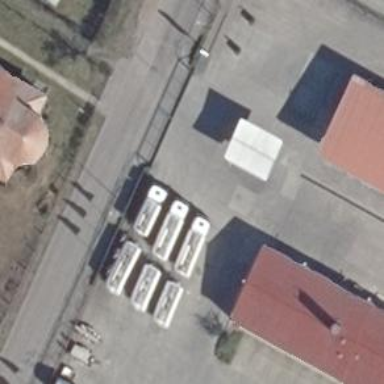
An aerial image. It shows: Fuel station.